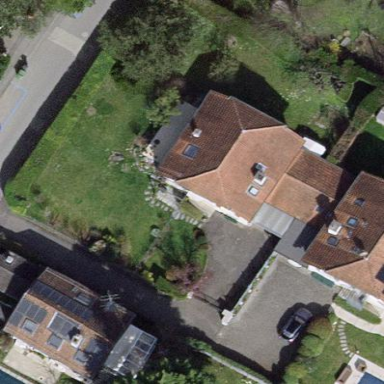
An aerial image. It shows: Garden enclosed by fence.